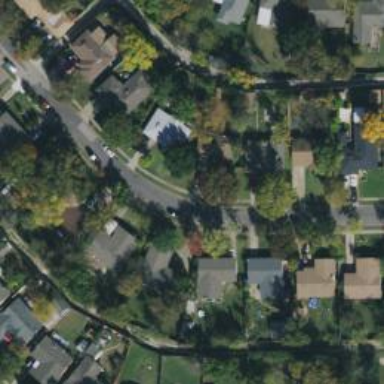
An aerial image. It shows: Residential road.